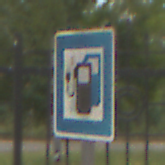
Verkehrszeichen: LadestationFuerElektrofahrzeuge
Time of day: MorningAfternoon
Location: Outdoor (Urban)
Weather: Overcast
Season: NotSpecified
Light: Natural